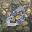
Label: 0